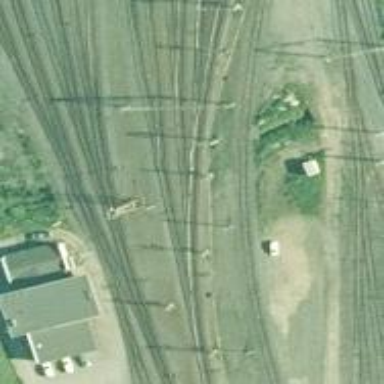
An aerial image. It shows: Rail yard with electrified contact lines for the railway.